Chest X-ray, AP view. Patient: 49 years old, sex F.
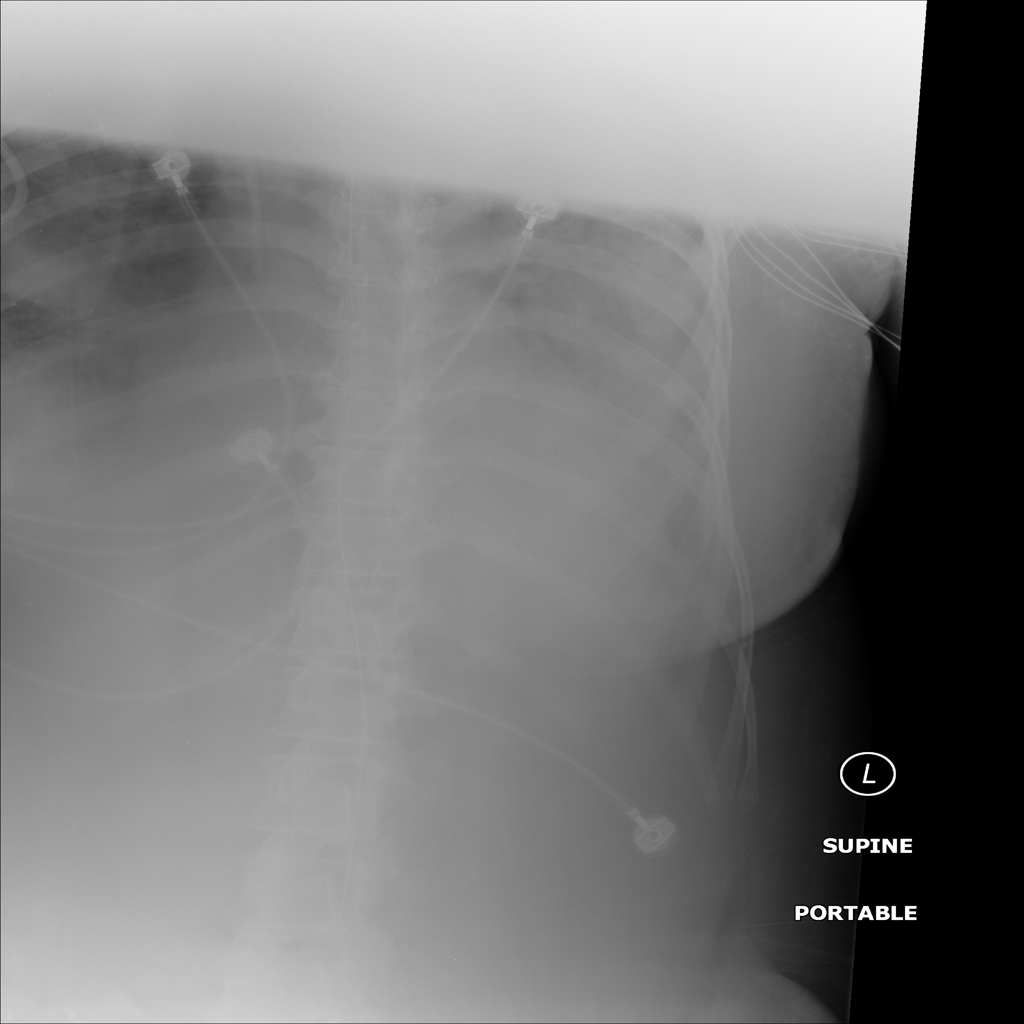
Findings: Infiltration